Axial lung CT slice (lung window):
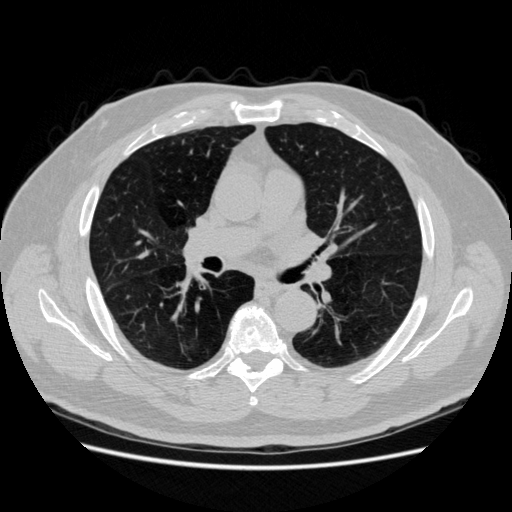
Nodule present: no